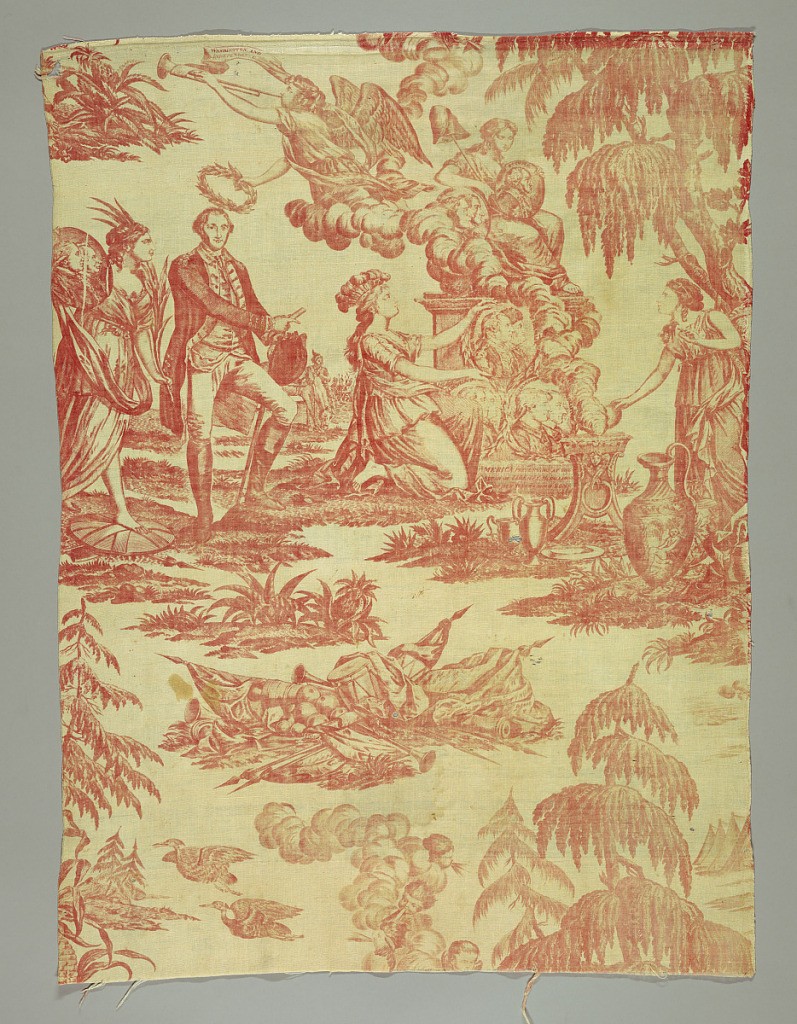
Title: Textile
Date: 18th century
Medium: Technique: copperplate printed
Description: Panel of plate-printed cotton, Washington and "American" at the Altar of Liberty, England.